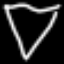
Label: diamond